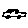
Label: car